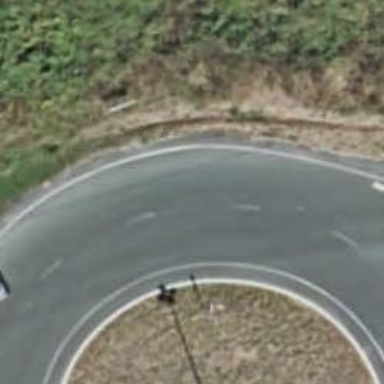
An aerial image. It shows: Secondary road leading to roundabout.